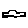
Label: car